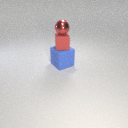
small red metal sphere above large blue rubber cube